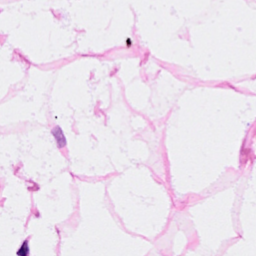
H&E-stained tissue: Breast